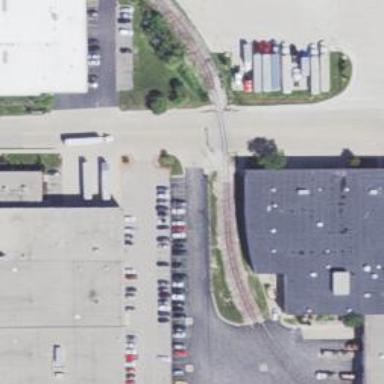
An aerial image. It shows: Railway spur service.